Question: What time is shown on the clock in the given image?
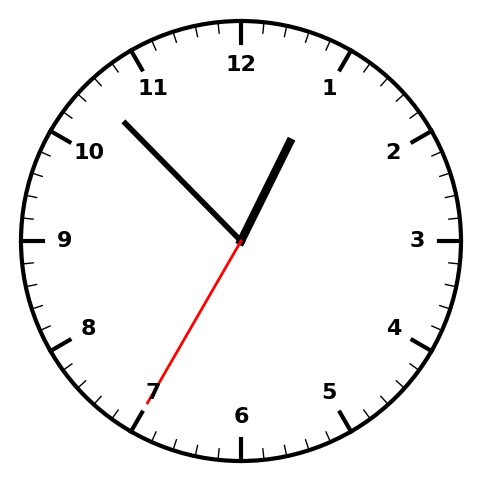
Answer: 12:52:35